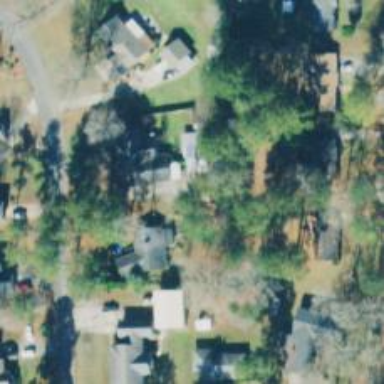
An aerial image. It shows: Neighborhood.